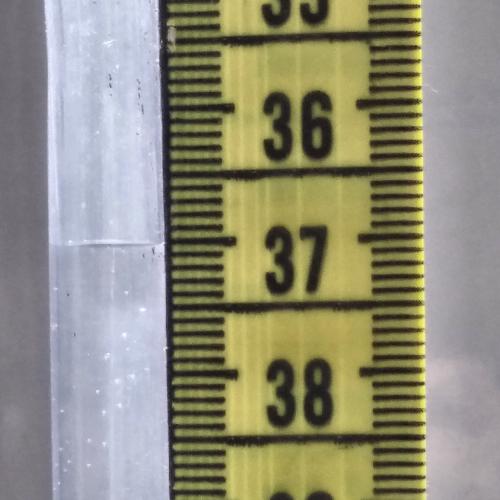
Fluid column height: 37.0 cm